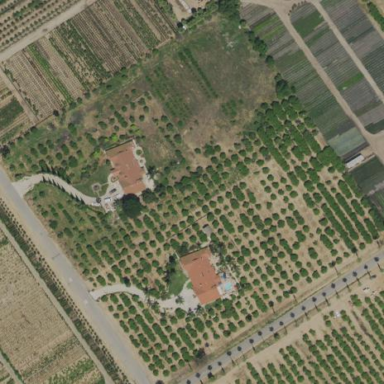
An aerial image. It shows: Orchard.